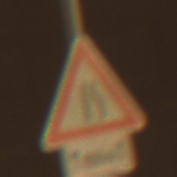
Verkehrszeichen: EinseitigVerengteFahrbahnRechts
Zusatzzeichen unten: LaengeEinerStrecke1
Umgebung: Outdoor, Urban
Tageszeit: Night
Wetter: Clear
Licht: Artificial
Jahreszeit: NotSpecified
Kontrast: HighContrast